Interaction volume radius: 5 \u00c5
Interaction volume height: 15 \u00c5
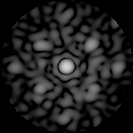
Disorder parameter: 0.5082